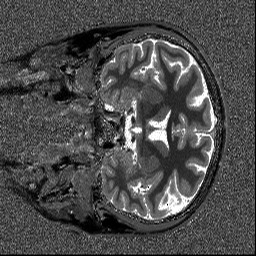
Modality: T1map
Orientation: coronal
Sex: male